Field crop: maize
Growth stage: 2
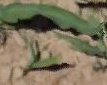
Species: maize